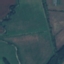
Land use / land cover: Pasture